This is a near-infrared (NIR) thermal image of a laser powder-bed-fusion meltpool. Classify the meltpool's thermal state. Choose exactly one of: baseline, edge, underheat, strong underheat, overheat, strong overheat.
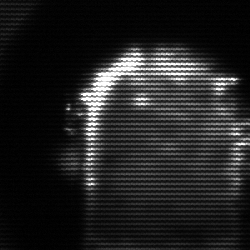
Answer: baseline